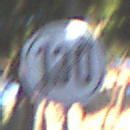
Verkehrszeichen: EndeGeschwindigkeit130
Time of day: MorningAfternoon
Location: Outdoor (Suburban)
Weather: Clear
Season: NotSpecified
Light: Natural